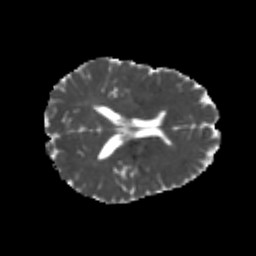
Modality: MD
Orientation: axial
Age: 24
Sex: female
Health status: healthy
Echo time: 0.074 s